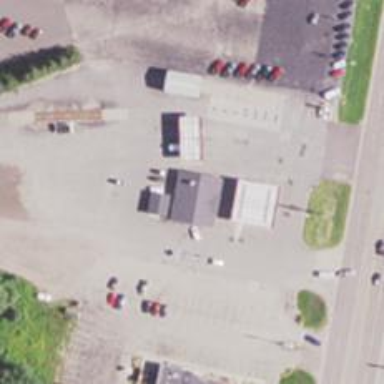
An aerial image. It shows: Convenience shop.